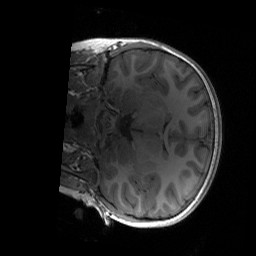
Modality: T1w
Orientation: coronal
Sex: female
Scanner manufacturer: siemens
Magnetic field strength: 3 T
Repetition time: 1.9 s
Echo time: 0.00243 s